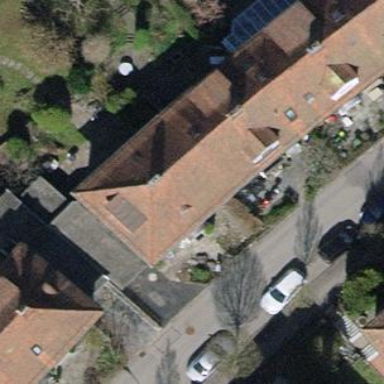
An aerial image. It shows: Building with tile roof.